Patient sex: M
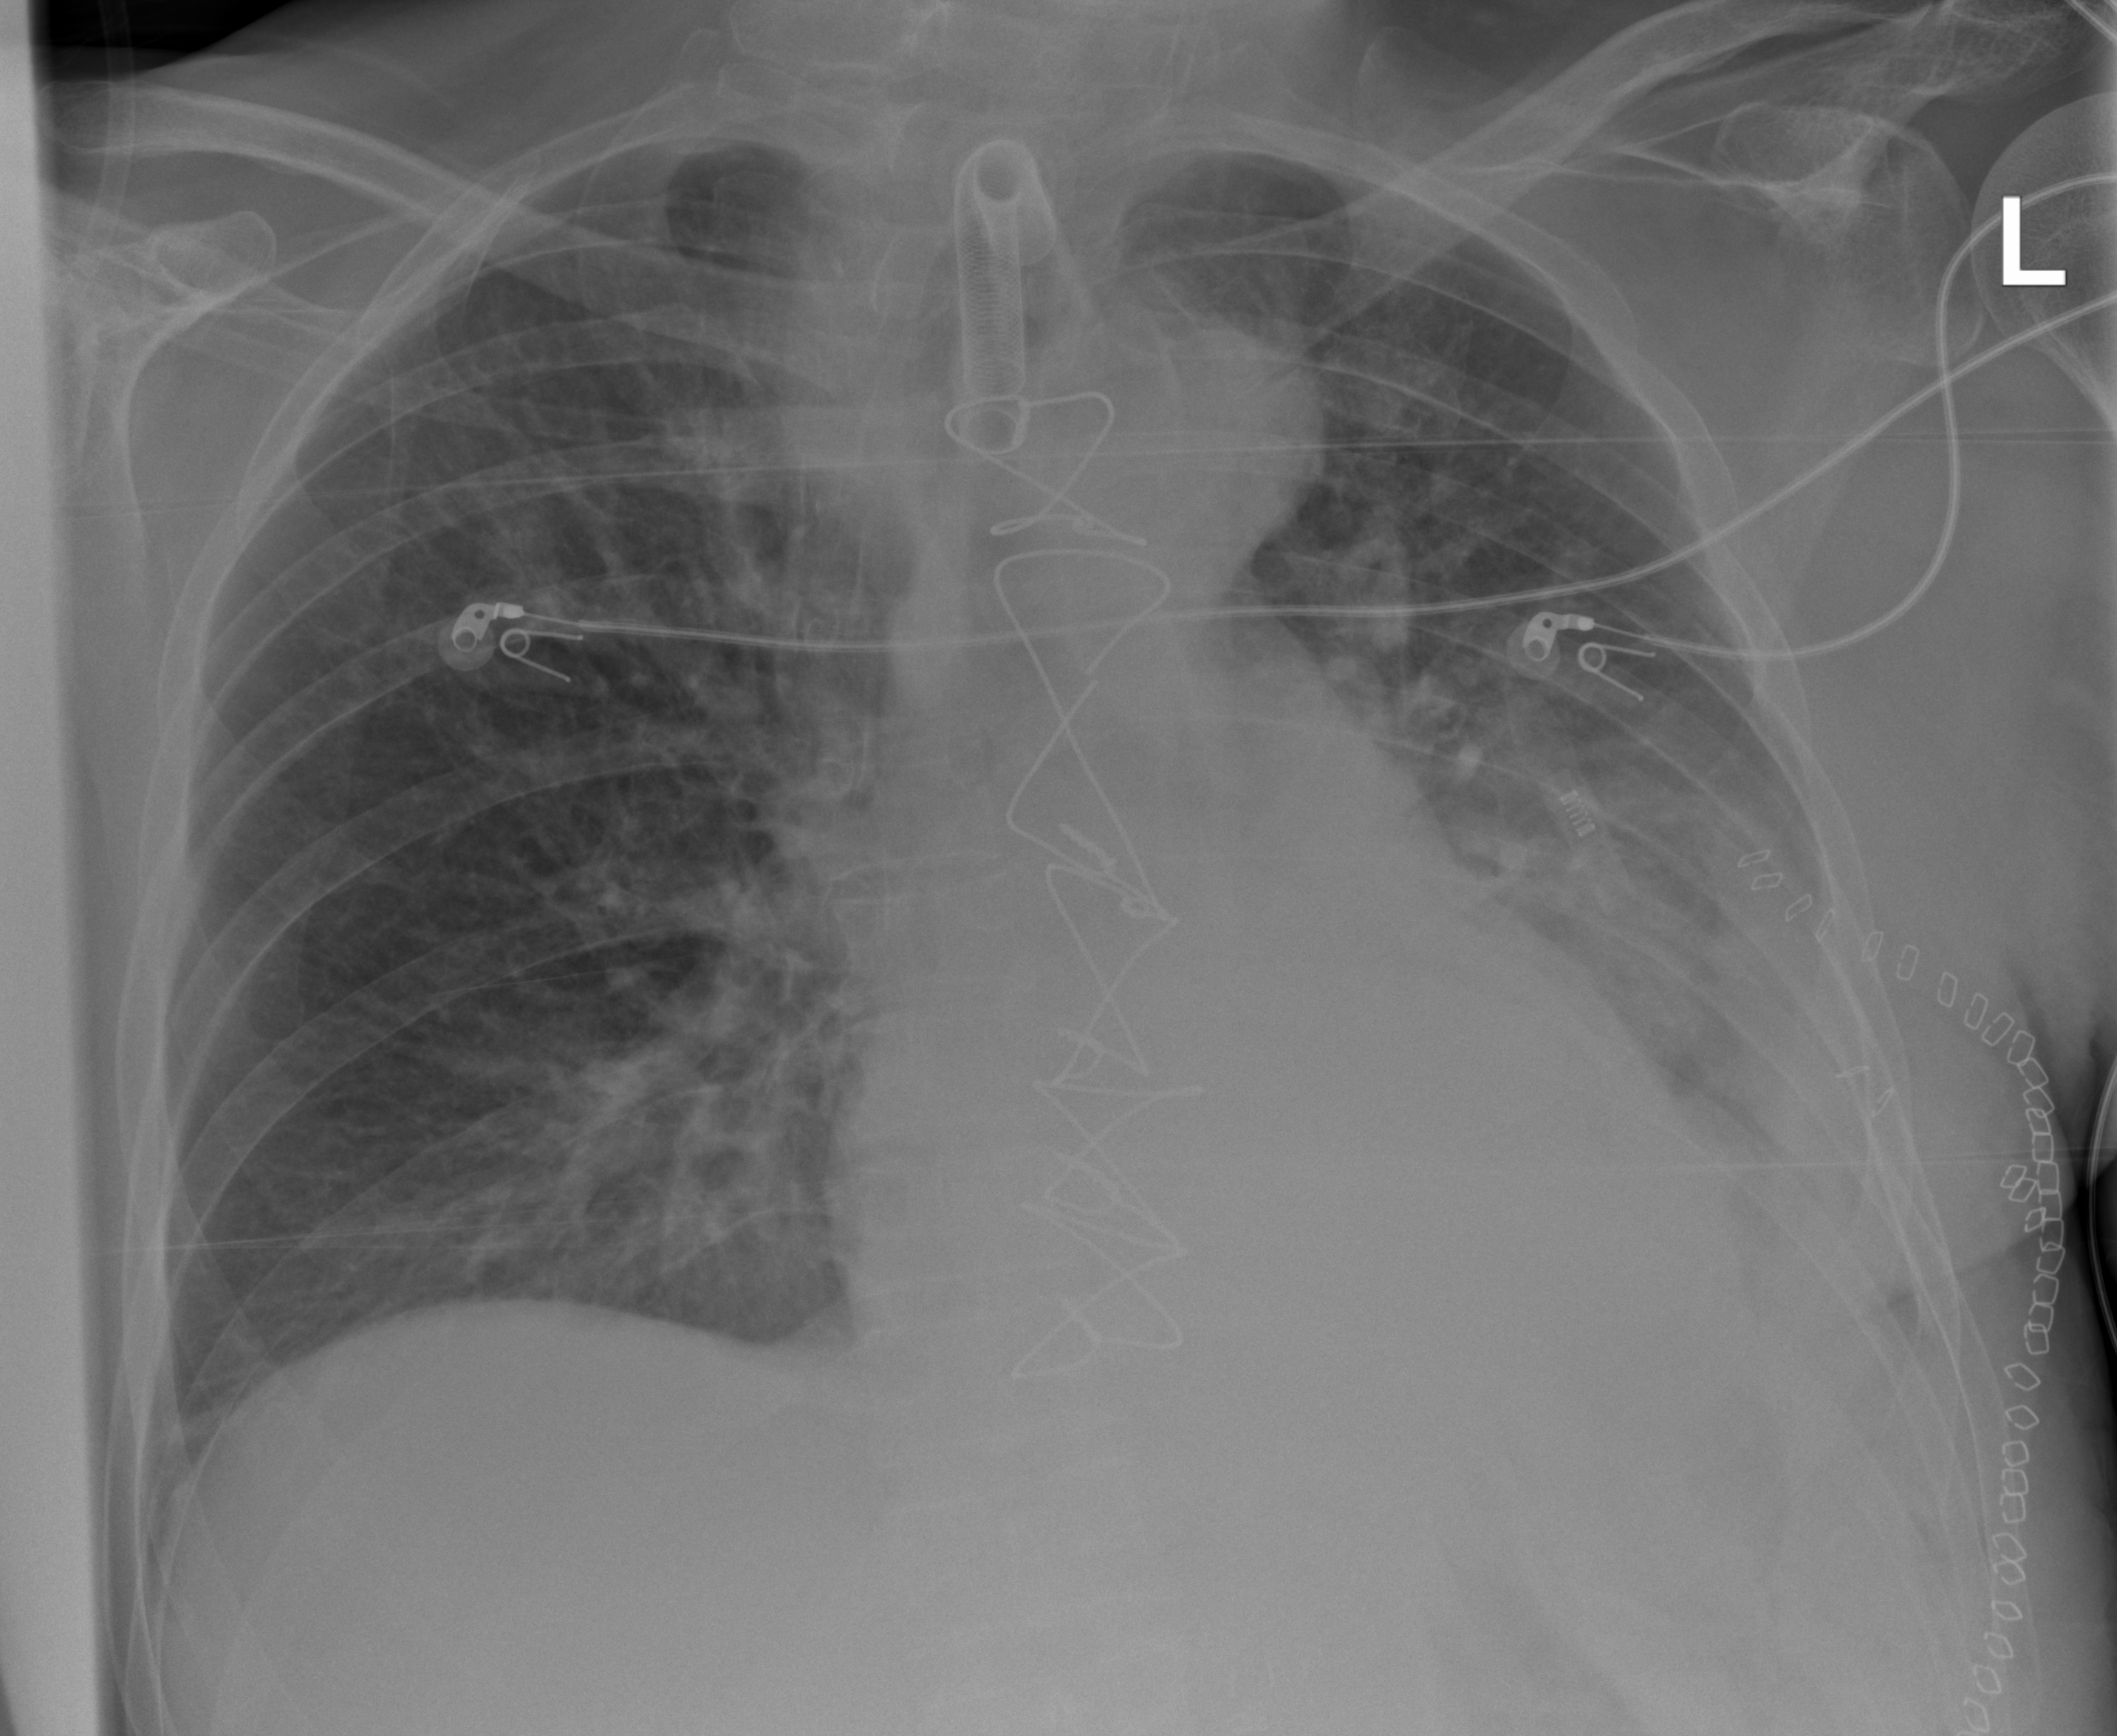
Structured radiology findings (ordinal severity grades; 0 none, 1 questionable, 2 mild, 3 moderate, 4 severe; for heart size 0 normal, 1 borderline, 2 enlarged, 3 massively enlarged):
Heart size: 1
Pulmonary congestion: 2
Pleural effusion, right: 0
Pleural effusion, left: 2
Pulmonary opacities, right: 2
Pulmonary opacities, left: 3
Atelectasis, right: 2
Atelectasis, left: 3